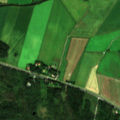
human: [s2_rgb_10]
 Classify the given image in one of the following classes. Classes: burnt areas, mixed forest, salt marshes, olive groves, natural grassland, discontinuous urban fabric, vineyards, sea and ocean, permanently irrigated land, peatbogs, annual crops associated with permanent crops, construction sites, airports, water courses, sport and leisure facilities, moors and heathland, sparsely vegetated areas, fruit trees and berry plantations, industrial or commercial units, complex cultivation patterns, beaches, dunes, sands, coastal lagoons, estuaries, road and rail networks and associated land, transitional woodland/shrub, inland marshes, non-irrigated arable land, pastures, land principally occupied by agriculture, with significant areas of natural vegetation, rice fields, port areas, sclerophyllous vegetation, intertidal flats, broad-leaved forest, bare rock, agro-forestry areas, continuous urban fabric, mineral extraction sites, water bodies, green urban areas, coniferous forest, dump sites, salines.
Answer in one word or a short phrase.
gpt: non-irrigated arable land, land principally occupied by agriculture, with significant areas of natural vegetation, coniferous forest